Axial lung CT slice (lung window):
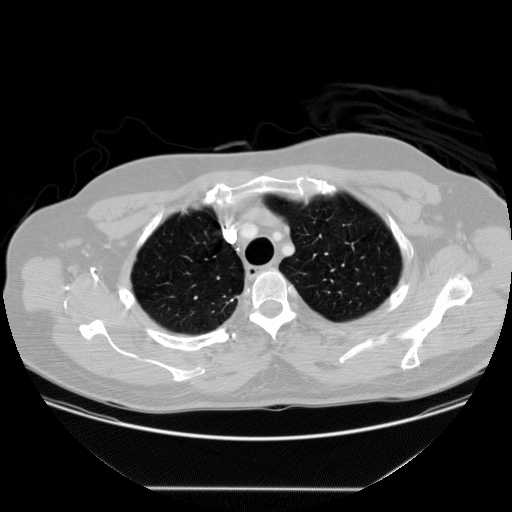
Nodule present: no